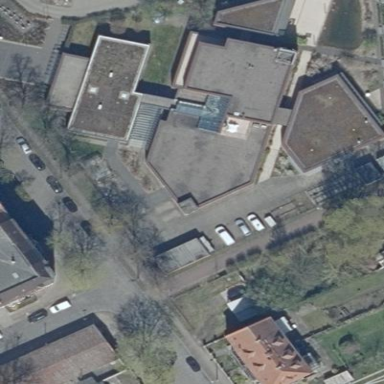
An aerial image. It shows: School.